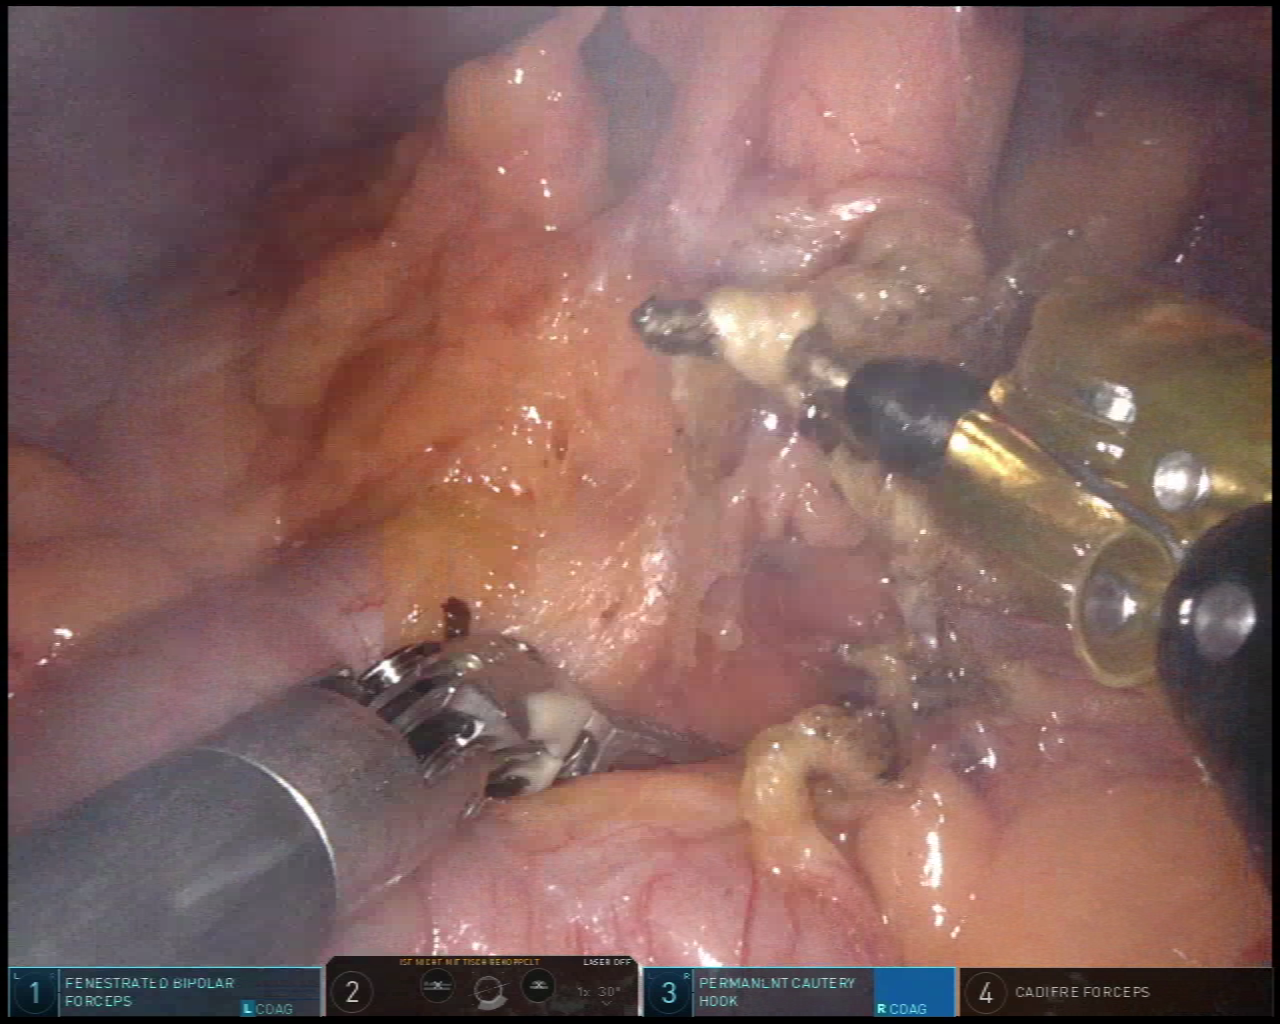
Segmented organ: colon
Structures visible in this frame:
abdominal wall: yes
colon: yes
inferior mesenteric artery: no
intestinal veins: no
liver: no
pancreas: no
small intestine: no
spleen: yes
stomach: no
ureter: no
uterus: no
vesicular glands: no